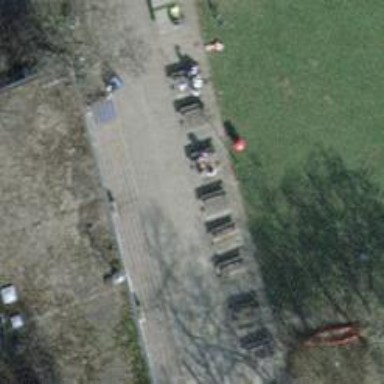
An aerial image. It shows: Picnic table located in leisure land area.